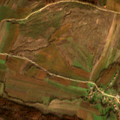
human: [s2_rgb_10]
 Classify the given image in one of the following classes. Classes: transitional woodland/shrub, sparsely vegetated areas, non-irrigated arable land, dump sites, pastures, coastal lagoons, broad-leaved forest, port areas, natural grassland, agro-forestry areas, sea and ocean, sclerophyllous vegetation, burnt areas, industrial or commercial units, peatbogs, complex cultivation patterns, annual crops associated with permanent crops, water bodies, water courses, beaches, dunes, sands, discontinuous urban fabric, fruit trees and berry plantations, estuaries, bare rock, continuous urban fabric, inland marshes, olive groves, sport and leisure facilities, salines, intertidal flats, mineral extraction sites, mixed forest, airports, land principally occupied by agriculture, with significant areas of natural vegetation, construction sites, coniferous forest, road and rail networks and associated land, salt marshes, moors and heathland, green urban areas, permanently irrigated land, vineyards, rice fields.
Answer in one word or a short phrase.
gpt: non-irrigated arable land, complex cultivation patterns, land principally occupied by agriculture, with significant areas of natural vegetation, natural grassland, transitional woodland/shrub